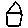
Label: house